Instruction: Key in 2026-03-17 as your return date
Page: home
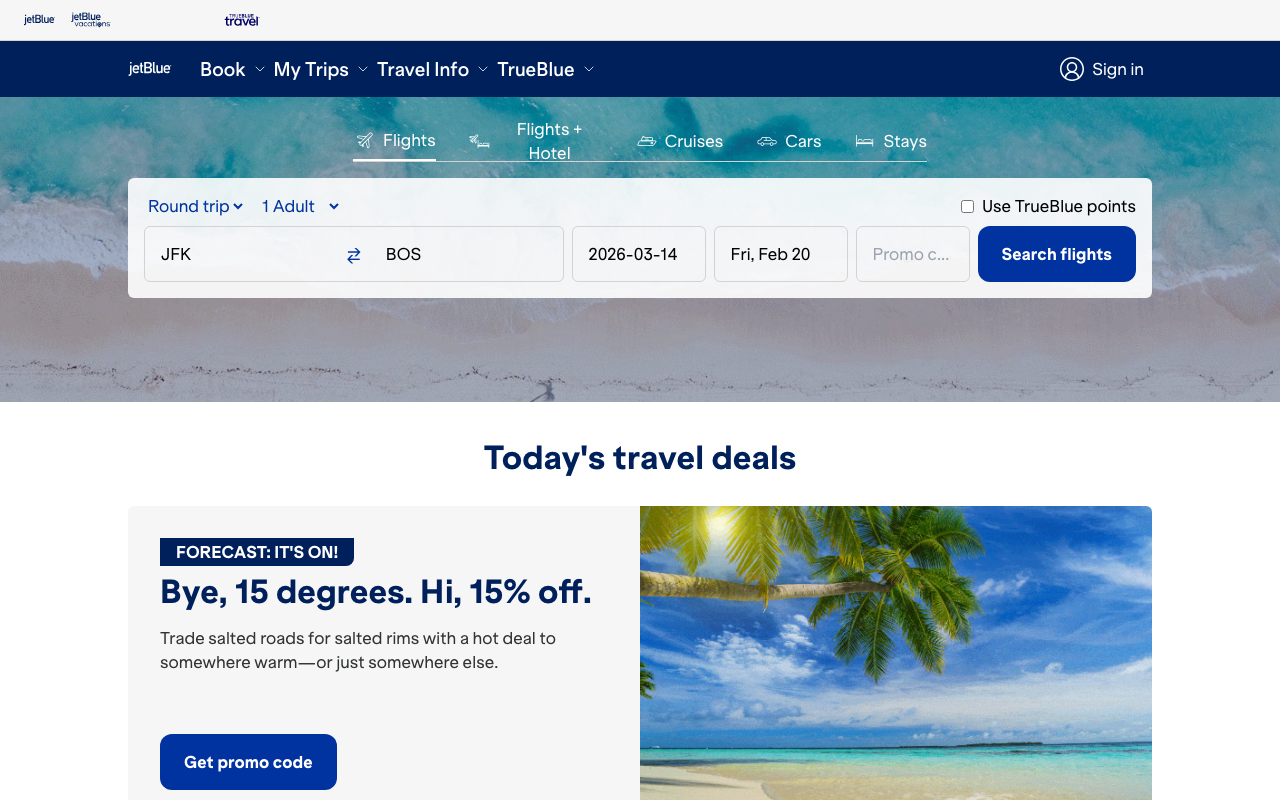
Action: type